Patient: sex M, age 45
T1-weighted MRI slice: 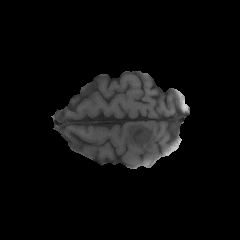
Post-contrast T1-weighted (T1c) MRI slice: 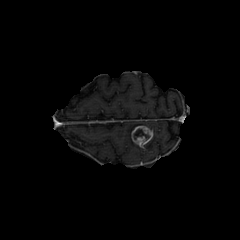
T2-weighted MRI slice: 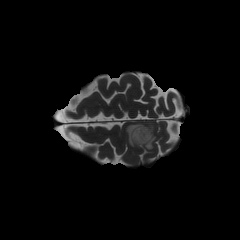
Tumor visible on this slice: yes
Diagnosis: Glioblastoma, IDH-wildtype
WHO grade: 4